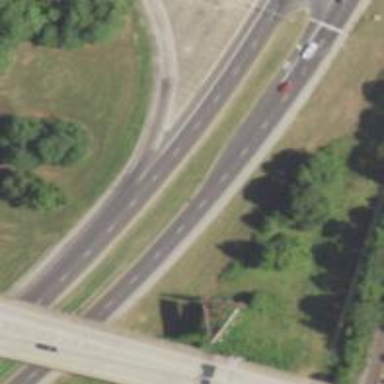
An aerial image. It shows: This image shows trunk highway that functions as expressway.